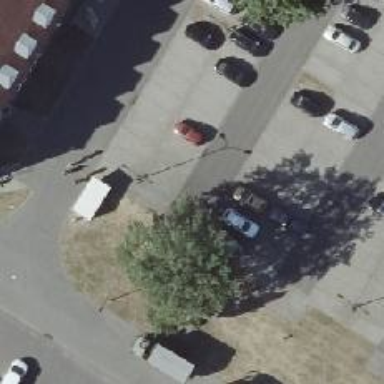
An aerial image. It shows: Road serving as parking aisle.